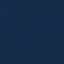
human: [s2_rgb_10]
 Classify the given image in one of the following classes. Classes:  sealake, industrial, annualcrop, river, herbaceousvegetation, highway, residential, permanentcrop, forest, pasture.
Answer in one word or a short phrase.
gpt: SeaLake